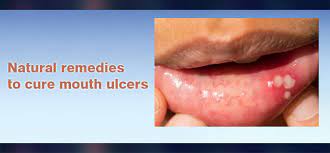
Condition: Mouth Ulcer